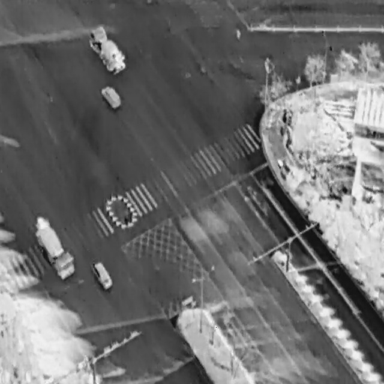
There are four Cars in the infrared image.